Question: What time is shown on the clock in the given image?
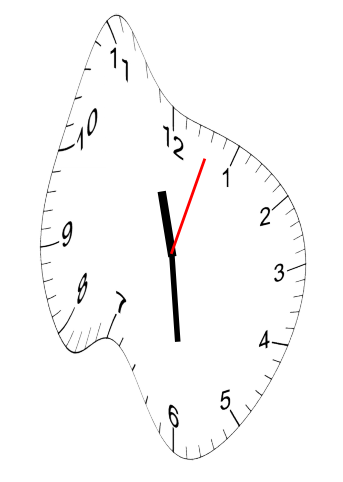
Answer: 11:29:03